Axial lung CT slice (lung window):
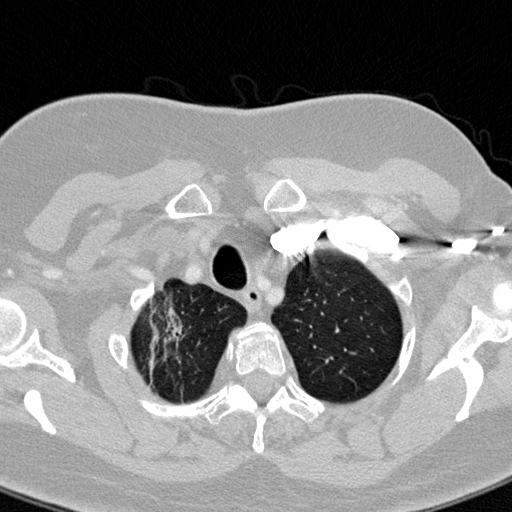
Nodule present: no